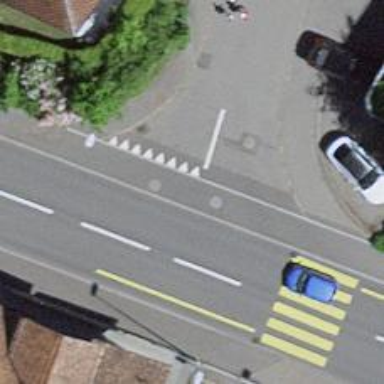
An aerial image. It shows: Unmarked crossing on the road.